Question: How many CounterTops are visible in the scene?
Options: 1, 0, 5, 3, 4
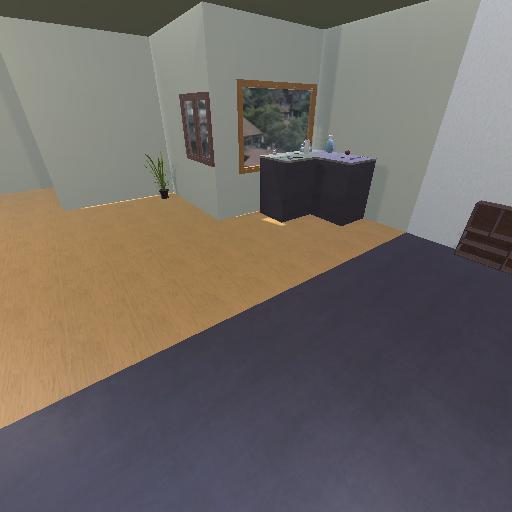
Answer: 1